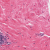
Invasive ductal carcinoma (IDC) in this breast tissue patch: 0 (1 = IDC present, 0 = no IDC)